Aerial crown-view tile of a tropical tree (Barro Colorado Island, Panama), acquired 20250915:
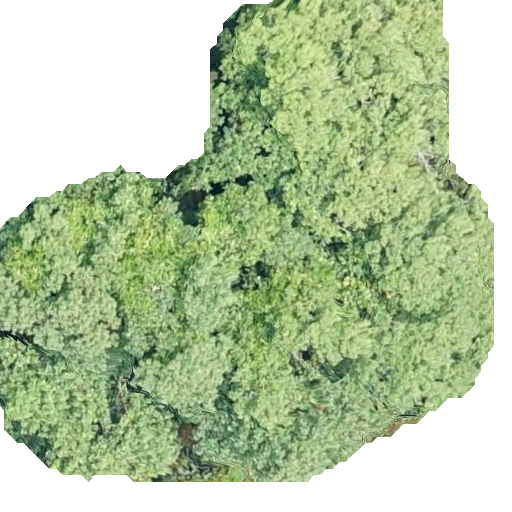
Species: Hieronyma alchorneoides
GBIF accepted scientific name: Hieronyma alchorneoides
Crown area: 269.033 m²